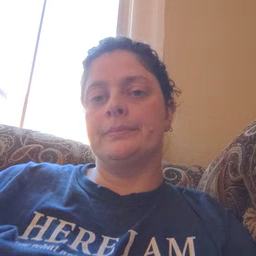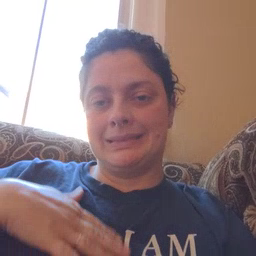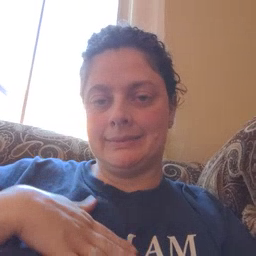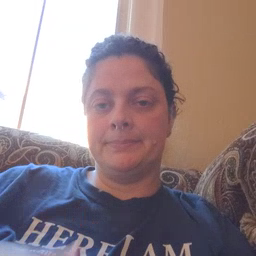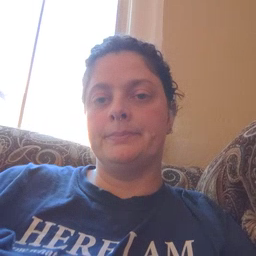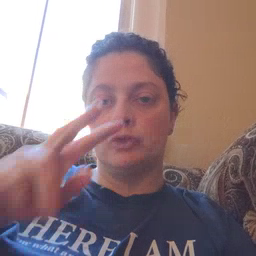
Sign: please